Question: I haven't found anything useful that I could use within either the client or backend.
What makes it tricky is the hour doesn't necessarily define if it is night and day, this depends pretty much on the year, month, day, hour and geo coordinates.
---
For clarification... to emulate something like this.

---
---
Hope that someone can help!
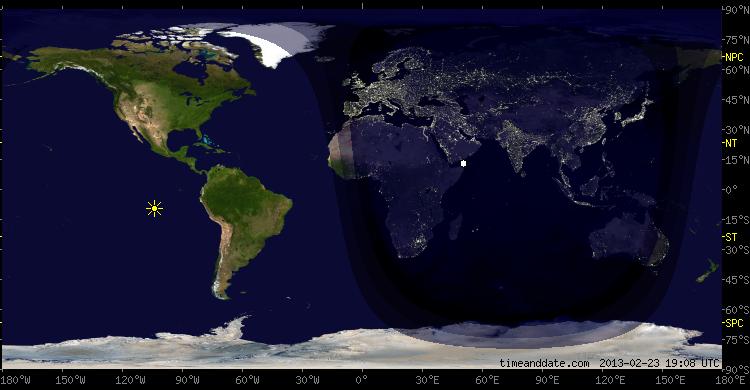
Answer: I just tried the code below using Python 3.8.6 and it works in that version, too. I had to convert the 'print' statements into 'print()' function calls, but that was all.
I noticed that the example implementation of 'tzinfo' classes is different from what's in the Python 2 documentation, but using the example 'tzinfo' classes in the <URL>.
You can download a Python 3 version of the 'sunriseset.py' file shown below from <URL>.
---
You can do as I did and use this public domain <URL> It's pretty old, but has continued to work well for me for many years. I made a few superficial modifications to it to be more up-to-date with Python 2.7, such as making the few classes in it new-style, but for the most part it's unchanged.
Here's one module I created, called 'sunriseset.py', which shows how to use it to calculate the sunrise and sunset times for a specific location given its geographic coordinates and timezone. The referenced 'timezone' module is an implementation of the <URL>.
'''
# -*- coding: iso-8859-1 -*-
import datetime
import timezone # concrete tzinfo subclass based on the Python docs
import math
from Sun import Sun
__all__ = ['getsuninfo', 'Place']
class Place(object):
def __init__(self, name, coords, tz=timezone.Pacific):
self.name = name # string
self.coords = coords # tuple (E/W long, N/S lat)
self.tz = tz # tzinfo constant
def _hoursmins(hours):
"""Convert floating point decimal time in hours to integer hrs,mins"""
frac,h = math.modf(hours)
m = round(frac*60, 0)
if m == 60: # rounded up to next hour
h += 1; m = 0
return int(h),int(m)
def _ymd(date):
"""Return y,m,d from datetime object as tuple"""
return date.timetuple()[:3]
def getsuninfo(location, date=None):
"""Return local datetime of sunrise, sunset, and length of day in hrs,mins)"""
if date == None:
querydate = datetime.date.today()
else: # date given should be datetime instance
querydate = date
args = _ymd(querydate) + location.coords
utcrise, utcset = Sun().sunRiseSet(*args)
daylength = Sun().dayLength(*args)
hrs,mins = _hoursmins(daylength)
risehour, risemin = _hoursmins(utcrise)
sethour, setmin = _hoursmins(utcset)
# convert times to timedelta values (ie from midnight utc of the date)
midnight = datetime.datetime(tzinfo=timezone.utc, *_ymd(querydate))
deltarise = datetime.timedelta(hours=risehour, minutes=risemin)
utcdatetimerise = midnight+deltarise
deltaset = datetime.timedelta(hours=sethour, minutes=setmin)
utcdatetimeset = midnight+deltaset
# convert results from UTC time to local time of location
localrise = utcdatetimerise.astimezone(location.tz)
localset = utcdatetimeset.astimezone(location.tz)
return localrise, localset, hrs, mins
if __name__ == "__main__":
import datetime, timezone
def unittest(location, testdate):
risetime, settime, hrs, mins = getsuninfo(location, testdate)
print "Location:", location.name
print "Date:", testdate.strftime("%a %x")
print risetime.strftime("Sunrise %I:%M %p"), settime.strftime("- Sunset %I:%M %p (%Z)")
print "daylight: %d:%02d" % (hrs,mins)
print
place = Place("My House", (-121.990278, 47.204444), timezone.Pacific)
# test dates just before and after DST transitions
print "pre 2007"
print "========="
unittest(place, datetime.date(2006, 4, 1))
unittest(place, datetime.date(2006, 4, 2))
unittest(place, datetime.date(2006, 10, 28))
unittest(place, datetime.date(2006, 10, 29))
print "2007"
print "========="
unittest(place, datetime.date(2007, 3, 10))
unittest(place, datetime.date(2007, 3, 11))
unittest(place, datetime.date(2007, 11, 3))
unittest(place, datetime.date(2007, 11, 4))
'''